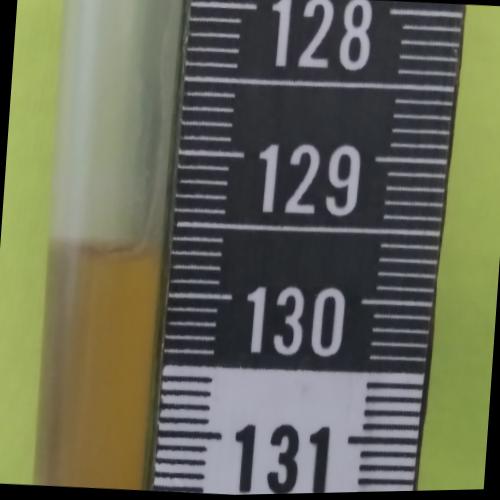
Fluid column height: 129.7 cm